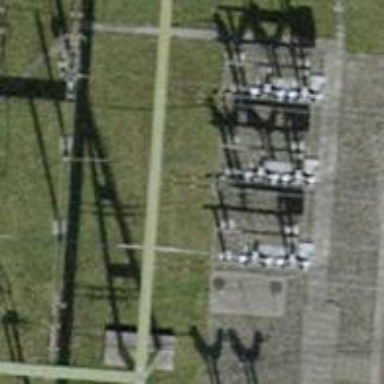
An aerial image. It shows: Insulator used in power systems.